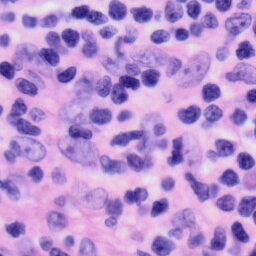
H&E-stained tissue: Skin